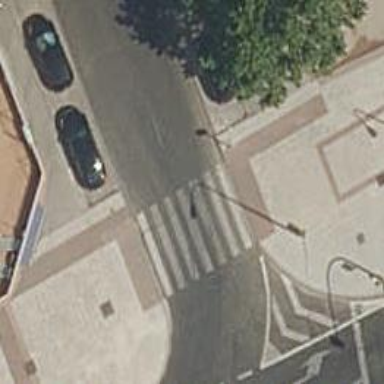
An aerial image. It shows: Zebra crossing on the road.